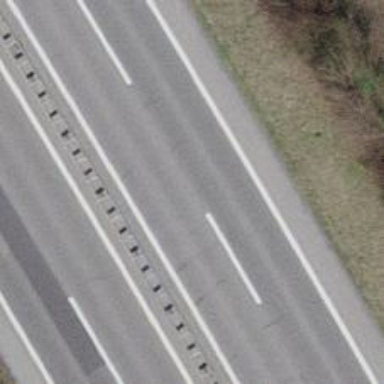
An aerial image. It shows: Asphalt motorway.